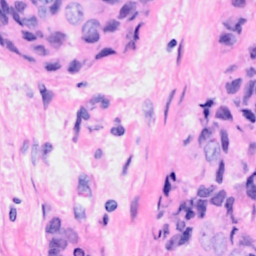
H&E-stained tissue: Breast